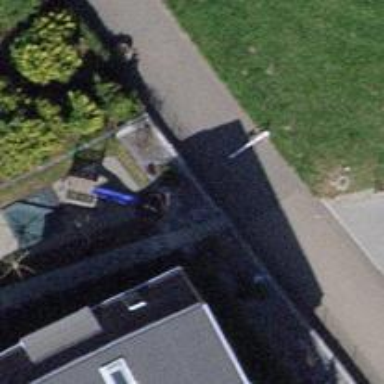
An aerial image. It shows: Swing gate barrier.